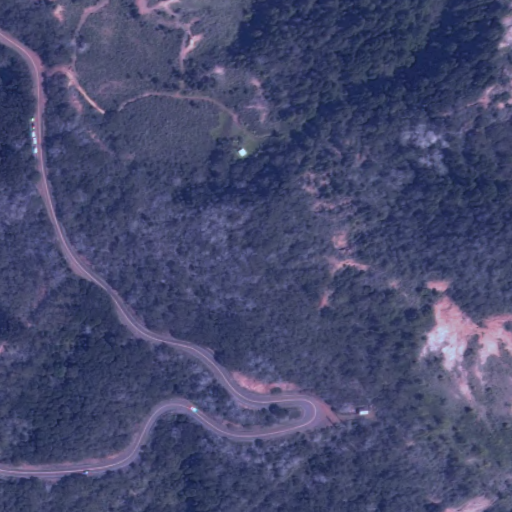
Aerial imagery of mountain in Hawaii named Kukui containing only unknown